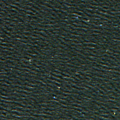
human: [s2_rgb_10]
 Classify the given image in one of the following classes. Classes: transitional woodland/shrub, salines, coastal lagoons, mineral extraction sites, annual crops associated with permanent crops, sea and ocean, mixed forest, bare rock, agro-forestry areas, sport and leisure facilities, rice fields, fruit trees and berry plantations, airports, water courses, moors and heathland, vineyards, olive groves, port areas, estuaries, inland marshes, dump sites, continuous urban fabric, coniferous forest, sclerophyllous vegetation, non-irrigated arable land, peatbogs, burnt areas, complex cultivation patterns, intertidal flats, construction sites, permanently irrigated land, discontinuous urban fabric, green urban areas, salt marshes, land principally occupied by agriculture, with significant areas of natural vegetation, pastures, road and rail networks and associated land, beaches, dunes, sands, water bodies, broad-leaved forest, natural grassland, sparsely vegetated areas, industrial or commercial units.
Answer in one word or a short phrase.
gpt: sea and ocean